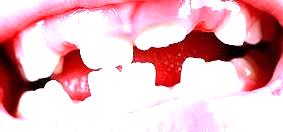
Condition: hypodontia